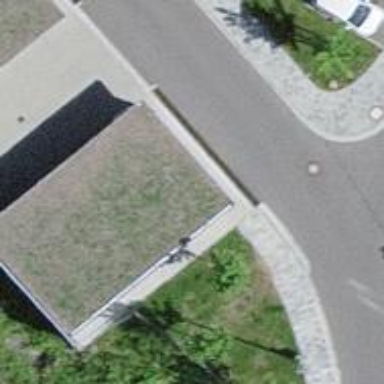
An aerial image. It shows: Carport building.